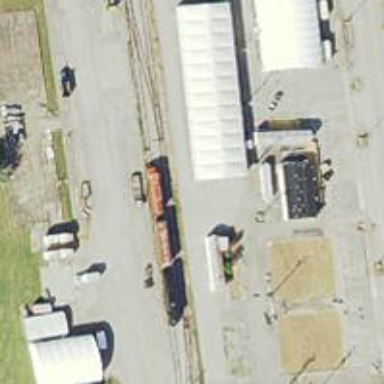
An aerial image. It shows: Rail spur service.